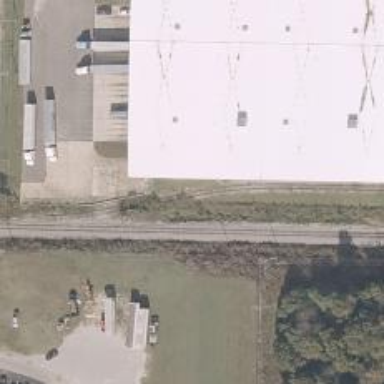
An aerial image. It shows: Rail spur service.